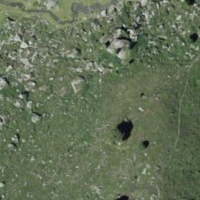
EUNIS habitat code: 26
Species observed at this site:
Vaccinium myrtillus
Vaccinium uliginosum
Juniperus communis
Sempervivum montanum
Geum montanum